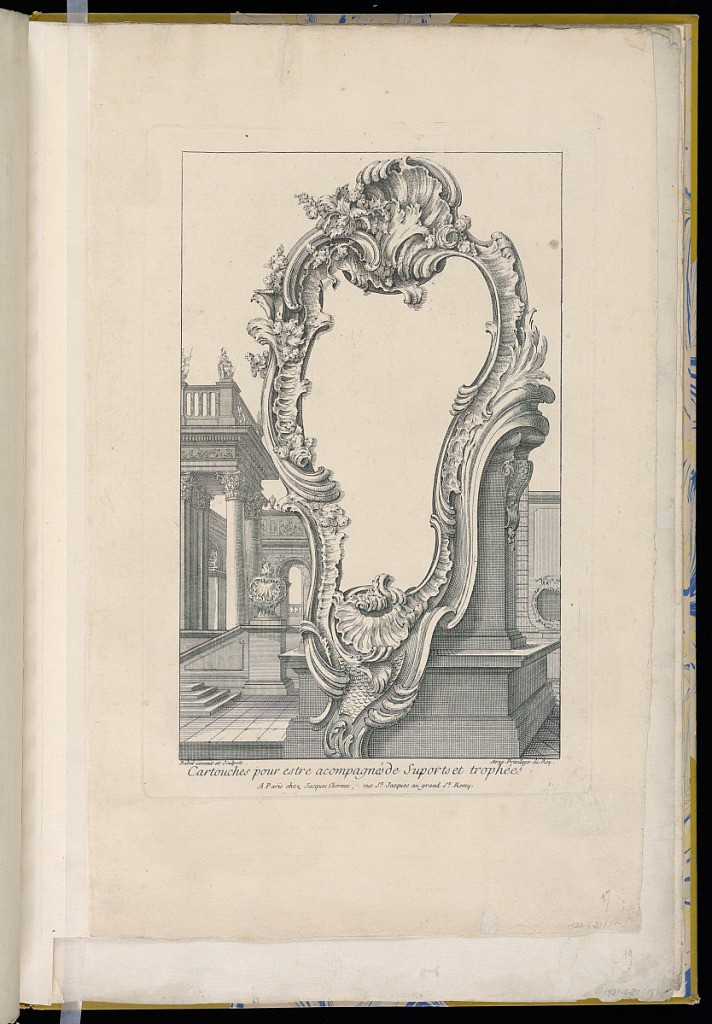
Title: Title Page
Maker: Pierre Edme Babel, French, 1720–1775
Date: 1743-1763
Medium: Etching on off-white paper
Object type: Print
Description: Rocaille cartouche placed in front of a pedestal and colonnaded buildings. The plate is signed and numbered.